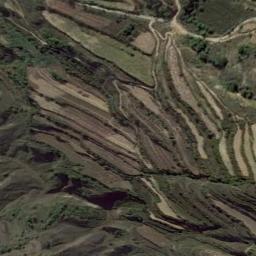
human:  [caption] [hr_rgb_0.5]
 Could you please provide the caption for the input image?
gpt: A large layer of brown and green mixed terraces with several winding narrow paths .

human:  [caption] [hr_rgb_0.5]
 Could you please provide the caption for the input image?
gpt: There are many plants on the terrace .

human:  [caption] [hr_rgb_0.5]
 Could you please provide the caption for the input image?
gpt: There are no crops on the terraces in the picture .

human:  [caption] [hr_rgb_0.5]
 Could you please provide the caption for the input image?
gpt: The bare and green terrace is next to some trees .

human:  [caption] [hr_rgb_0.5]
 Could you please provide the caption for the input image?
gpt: There are many green terraces and some yellow ones .